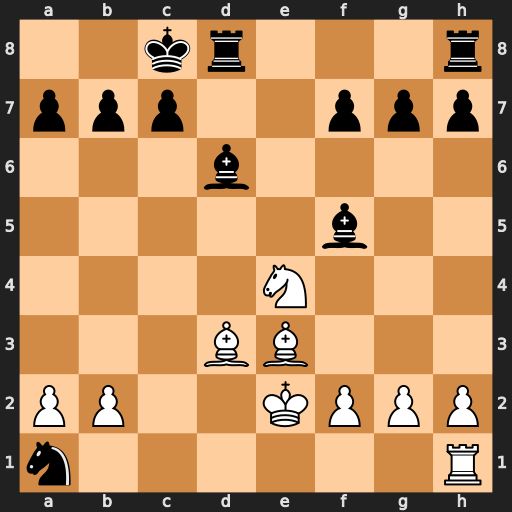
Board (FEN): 2kr3r/ppp2ppp/3b4/5b2/4N3/3BB3/PP2KPPP/n6R
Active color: w
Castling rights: -
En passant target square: -
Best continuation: Nxd6+ Rxd6 Bxf5+